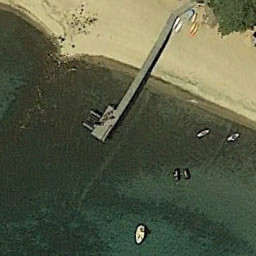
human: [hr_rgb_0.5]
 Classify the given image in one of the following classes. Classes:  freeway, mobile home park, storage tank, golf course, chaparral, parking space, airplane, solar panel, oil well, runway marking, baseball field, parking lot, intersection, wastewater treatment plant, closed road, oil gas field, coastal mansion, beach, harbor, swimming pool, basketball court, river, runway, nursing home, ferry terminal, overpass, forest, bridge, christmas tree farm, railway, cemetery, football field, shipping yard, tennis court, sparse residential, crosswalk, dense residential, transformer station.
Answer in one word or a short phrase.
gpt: ferry terminal